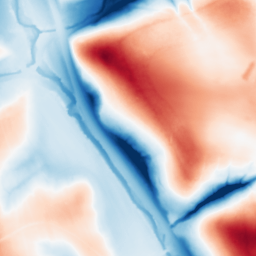
Category: multiscale
Decomposition family: dog_multiscale
Decomposition parameters: sigma_ratio: 2
n_scales: 6
base_sigma: 0.5
Upsampling method: cubic_mitchell
Upsampling parameters: scale: 8
Upsampling scale: 8